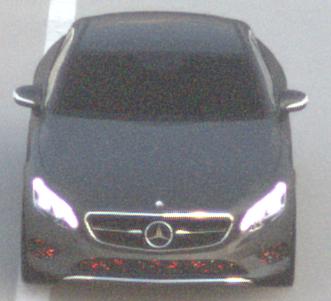
Make: Mercedes-Benz
Model: S 400 Coupé
Detailed model: S-Class (217) Coupé
Model produced from: 2015/10
Model produced until: 2017/09
Doors: 2
Color: gray
Road condition: dry road
Daytime: sunrise or sunset
Contrast: low contrast